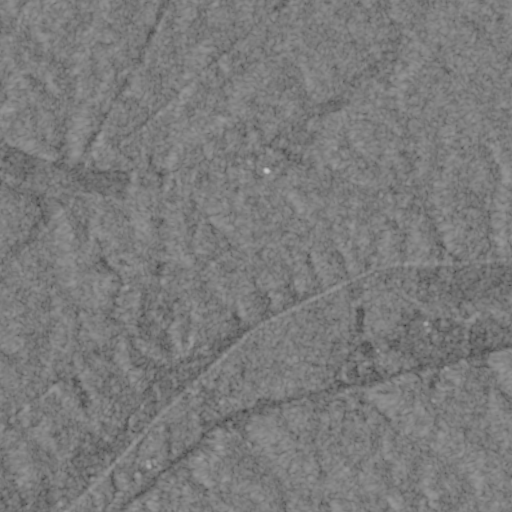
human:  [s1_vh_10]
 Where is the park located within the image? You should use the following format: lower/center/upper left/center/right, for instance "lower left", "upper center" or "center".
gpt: The park is located in the lower right of the image.
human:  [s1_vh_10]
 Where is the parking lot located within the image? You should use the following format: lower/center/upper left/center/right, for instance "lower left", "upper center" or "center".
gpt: The parking lot is located in the lower center of the image.
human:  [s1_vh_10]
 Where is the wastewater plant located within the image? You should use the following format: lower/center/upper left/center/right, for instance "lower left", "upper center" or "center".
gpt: The wastewater plant is located in the lower right of the image.
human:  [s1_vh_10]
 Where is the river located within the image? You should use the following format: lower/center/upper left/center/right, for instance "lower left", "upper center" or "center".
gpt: The river is located in the lower left of the image.
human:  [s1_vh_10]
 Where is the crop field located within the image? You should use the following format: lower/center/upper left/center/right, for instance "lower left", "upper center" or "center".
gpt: There is no crop field in the image.

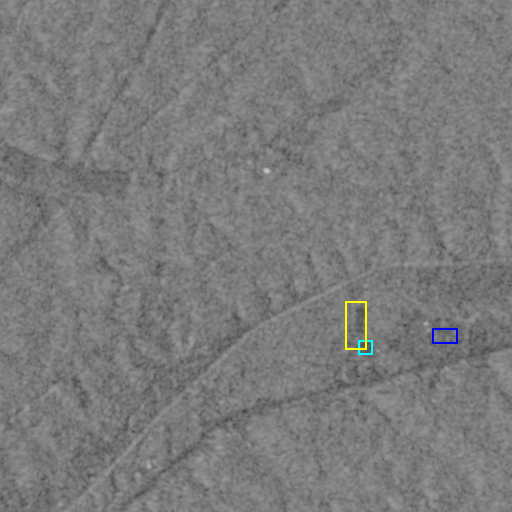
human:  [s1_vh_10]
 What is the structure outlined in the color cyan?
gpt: The structure outlined in cyan is a park.
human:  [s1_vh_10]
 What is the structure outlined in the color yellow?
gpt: The structure outlined in yellow is a wastewater plant.
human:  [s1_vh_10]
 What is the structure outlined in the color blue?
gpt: The structure outlined in blue is a building.
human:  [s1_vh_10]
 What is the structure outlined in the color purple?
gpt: There is no purple outline.